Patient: sex F, age 63
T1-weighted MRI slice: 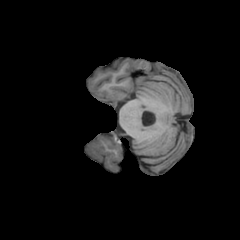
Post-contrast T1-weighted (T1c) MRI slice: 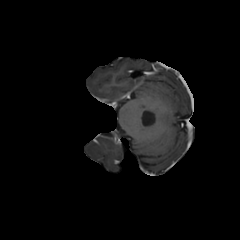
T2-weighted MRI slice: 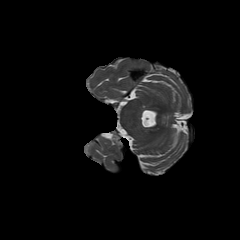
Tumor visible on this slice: no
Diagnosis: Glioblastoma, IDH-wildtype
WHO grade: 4